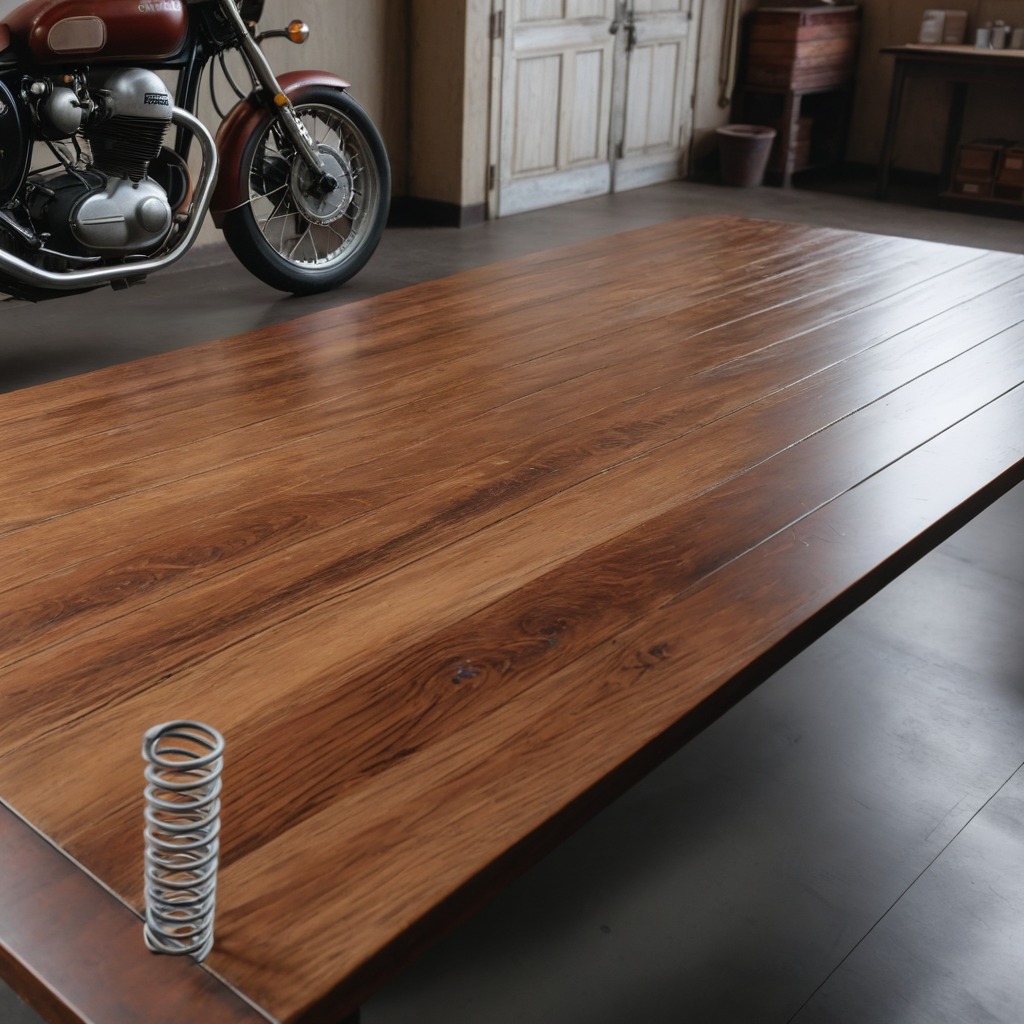
A coiled metal spring is lying on the wooden table.